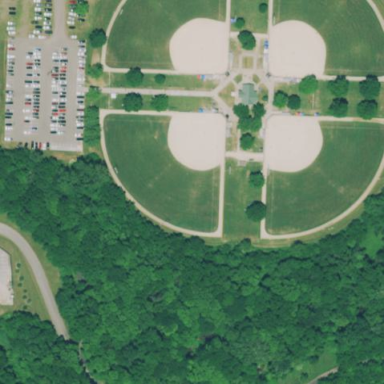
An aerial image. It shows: Baseball pitch for leisure land.